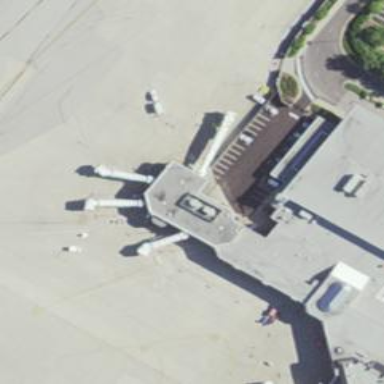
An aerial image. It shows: Airport gate.